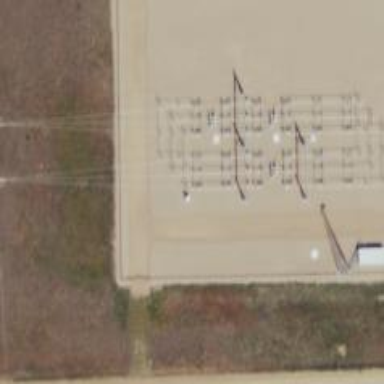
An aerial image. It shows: Power tower.